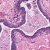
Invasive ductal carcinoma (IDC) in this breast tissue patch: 0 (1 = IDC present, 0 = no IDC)